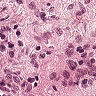
Metastatic tissue present: no